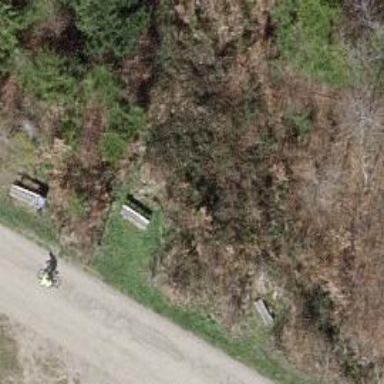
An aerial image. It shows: Bench.